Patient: sex M, age 26
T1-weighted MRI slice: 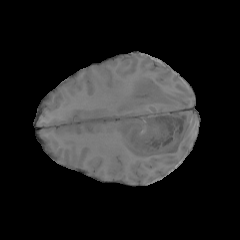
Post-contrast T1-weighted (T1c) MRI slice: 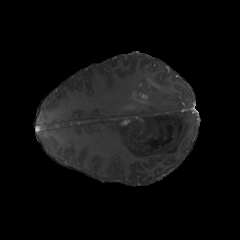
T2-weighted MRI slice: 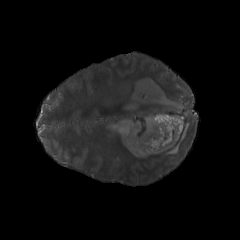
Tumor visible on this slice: yes
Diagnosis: Astrocytoma, IDH-mutant
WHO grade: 4